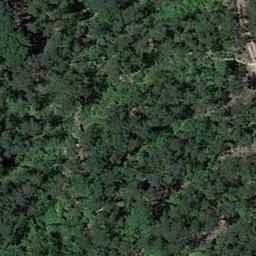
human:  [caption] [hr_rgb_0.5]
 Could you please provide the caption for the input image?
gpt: The forest has a lot of dense green trees of different color depths and some roads go through the forest .

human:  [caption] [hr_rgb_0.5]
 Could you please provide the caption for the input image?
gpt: The forest is next to the road .

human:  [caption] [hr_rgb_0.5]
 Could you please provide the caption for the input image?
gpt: Many trees with dark green and light green leaves are in a forest .

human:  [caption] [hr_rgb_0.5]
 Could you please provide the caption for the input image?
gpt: There are some crisscross paths on this land .

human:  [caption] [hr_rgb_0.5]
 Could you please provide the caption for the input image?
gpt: A forest with many green trees .